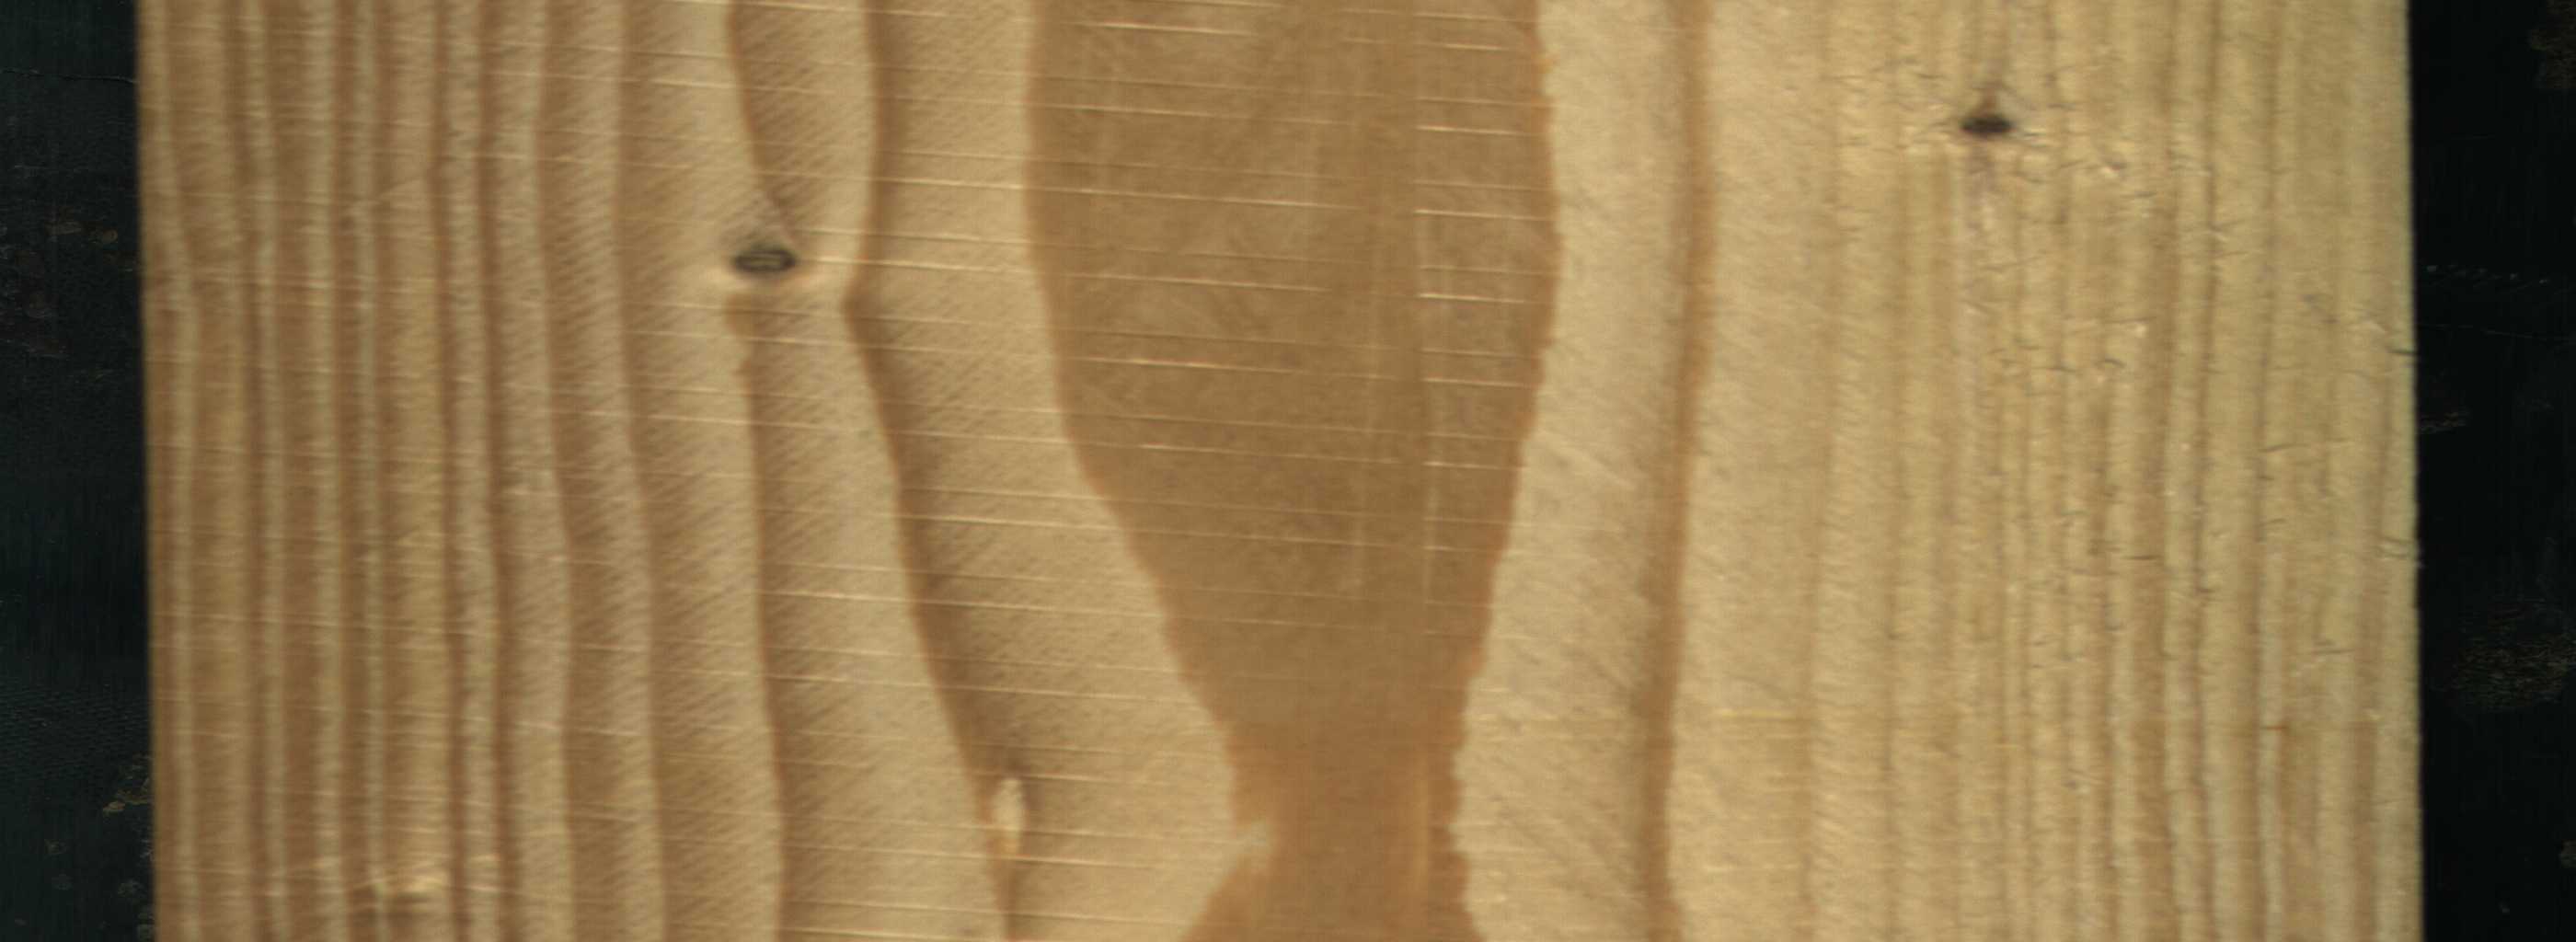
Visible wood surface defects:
Dead_Knot
Live_Knot